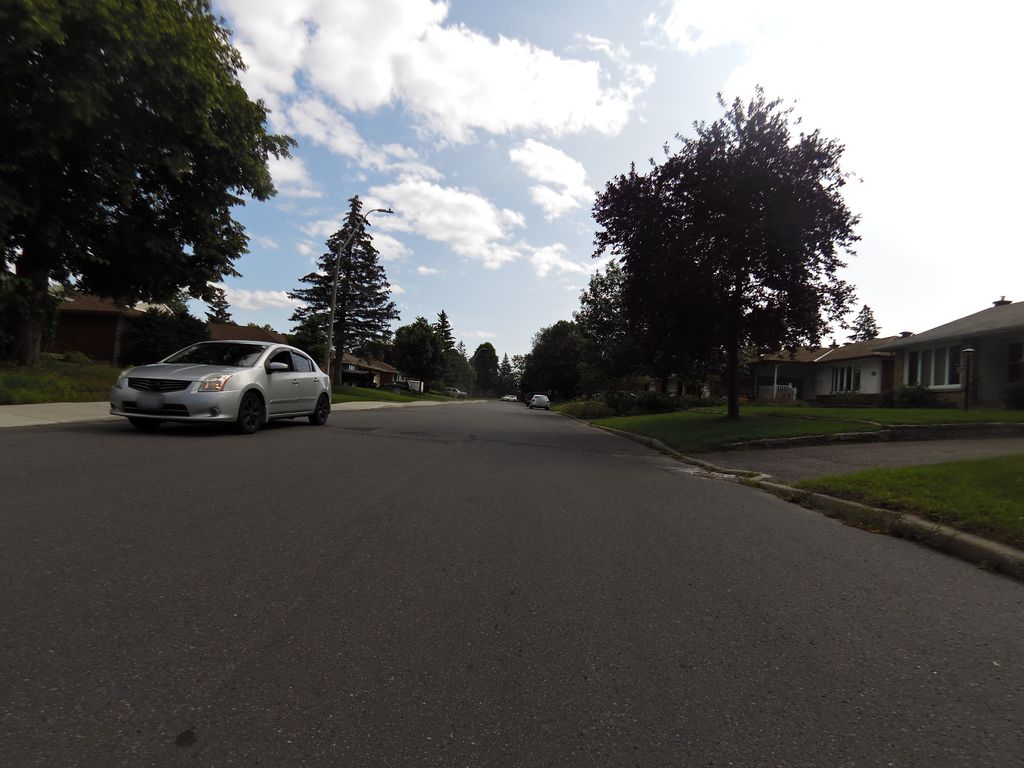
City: ottawa-gatineau